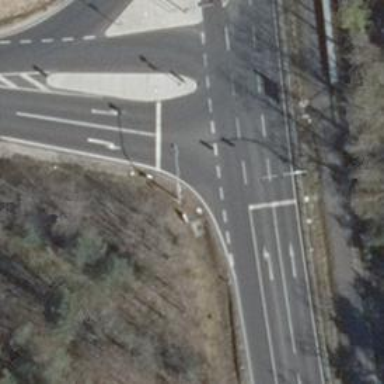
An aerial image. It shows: Motorway link with asphalt surface and traffic calming island.